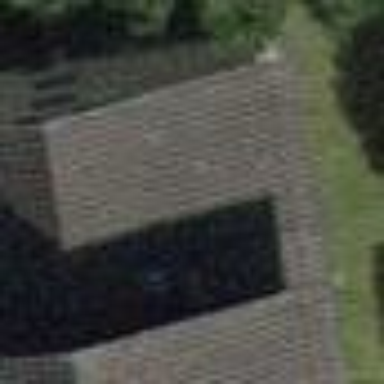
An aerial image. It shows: The building has gabled roof.